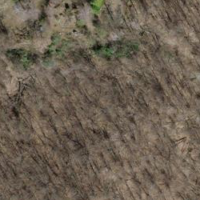
EUNIS habitat code: 41
Species observed at this site:
Teucrium scorodonia